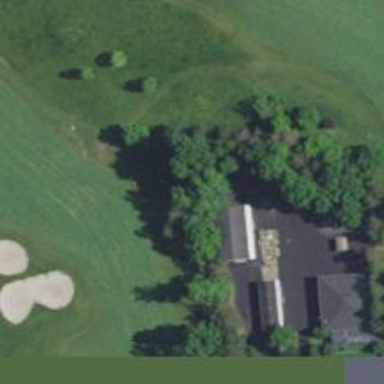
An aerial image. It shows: Rough area of golf course surrounded by woodland.